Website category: sports
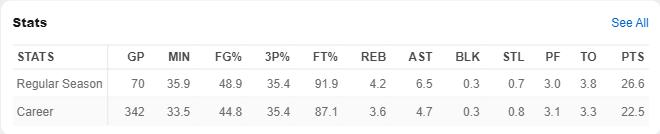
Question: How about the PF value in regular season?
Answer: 3.0

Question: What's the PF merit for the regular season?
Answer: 3.0

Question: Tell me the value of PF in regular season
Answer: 3.0

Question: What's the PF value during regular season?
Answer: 3.0

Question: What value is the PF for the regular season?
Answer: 3.0

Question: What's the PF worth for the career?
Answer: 3.1

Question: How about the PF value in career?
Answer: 3.1

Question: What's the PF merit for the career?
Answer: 3.1

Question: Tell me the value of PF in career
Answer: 3.1

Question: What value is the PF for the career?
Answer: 3.1

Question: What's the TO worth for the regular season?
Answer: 3.8

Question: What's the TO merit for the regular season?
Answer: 3.8

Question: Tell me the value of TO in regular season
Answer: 3.8

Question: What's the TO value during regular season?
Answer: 3.8

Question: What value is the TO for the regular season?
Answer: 3.8

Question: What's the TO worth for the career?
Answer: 3.3

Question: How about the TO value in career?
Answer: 3.3

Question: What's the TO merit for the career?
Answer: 3.3

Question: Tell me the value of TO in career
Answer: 3.3

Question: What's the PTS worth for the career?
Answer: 22.5

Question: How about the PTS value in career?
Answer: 22.5

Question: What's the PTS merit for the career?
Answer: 22.5

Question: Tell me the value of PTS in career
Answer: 22.5

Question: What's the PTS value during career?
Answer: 22.5

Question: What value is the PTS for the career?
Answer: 22.5

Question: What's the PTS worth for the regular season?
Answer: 26.6

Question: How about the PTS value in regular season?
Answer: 26.6

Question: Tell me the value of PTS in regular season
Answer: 26.6

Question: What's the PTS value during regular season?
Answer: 26.6